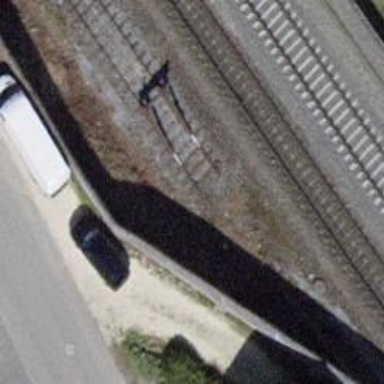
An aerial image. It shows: Railway buffer stop.